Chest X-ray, PA view. Patient: 22 years old, sex F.
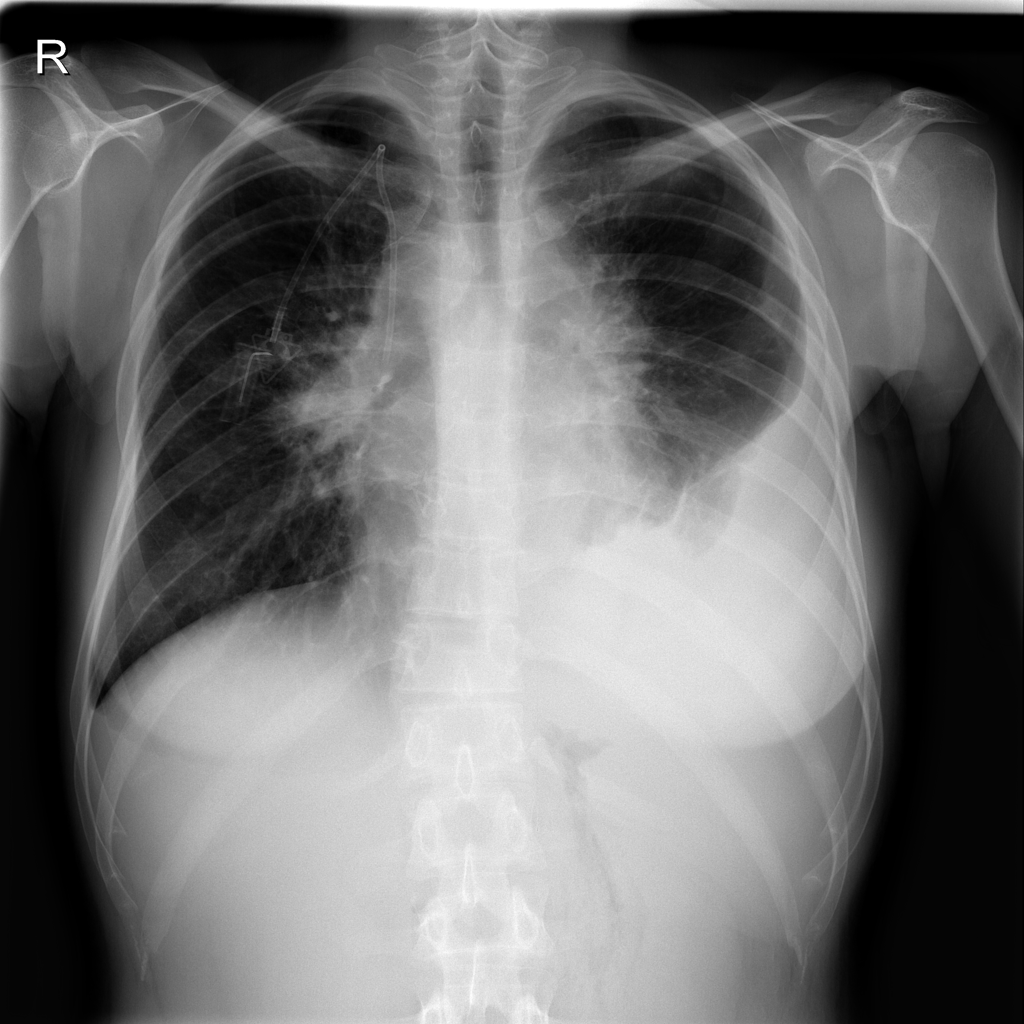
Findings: Effusion